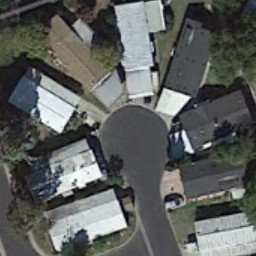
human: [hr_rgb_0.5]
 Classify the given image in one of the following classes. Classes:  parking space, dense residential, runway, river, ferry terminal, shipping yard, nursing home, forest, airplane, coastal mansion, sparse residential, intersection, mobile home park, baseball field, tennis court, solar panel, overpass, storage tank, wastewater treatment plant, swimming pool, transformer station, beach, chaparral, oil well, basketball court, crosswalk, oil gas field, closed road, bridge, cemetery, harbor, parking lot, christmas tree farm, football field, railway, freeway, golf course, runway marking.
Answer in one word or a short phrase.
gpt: mobile home park